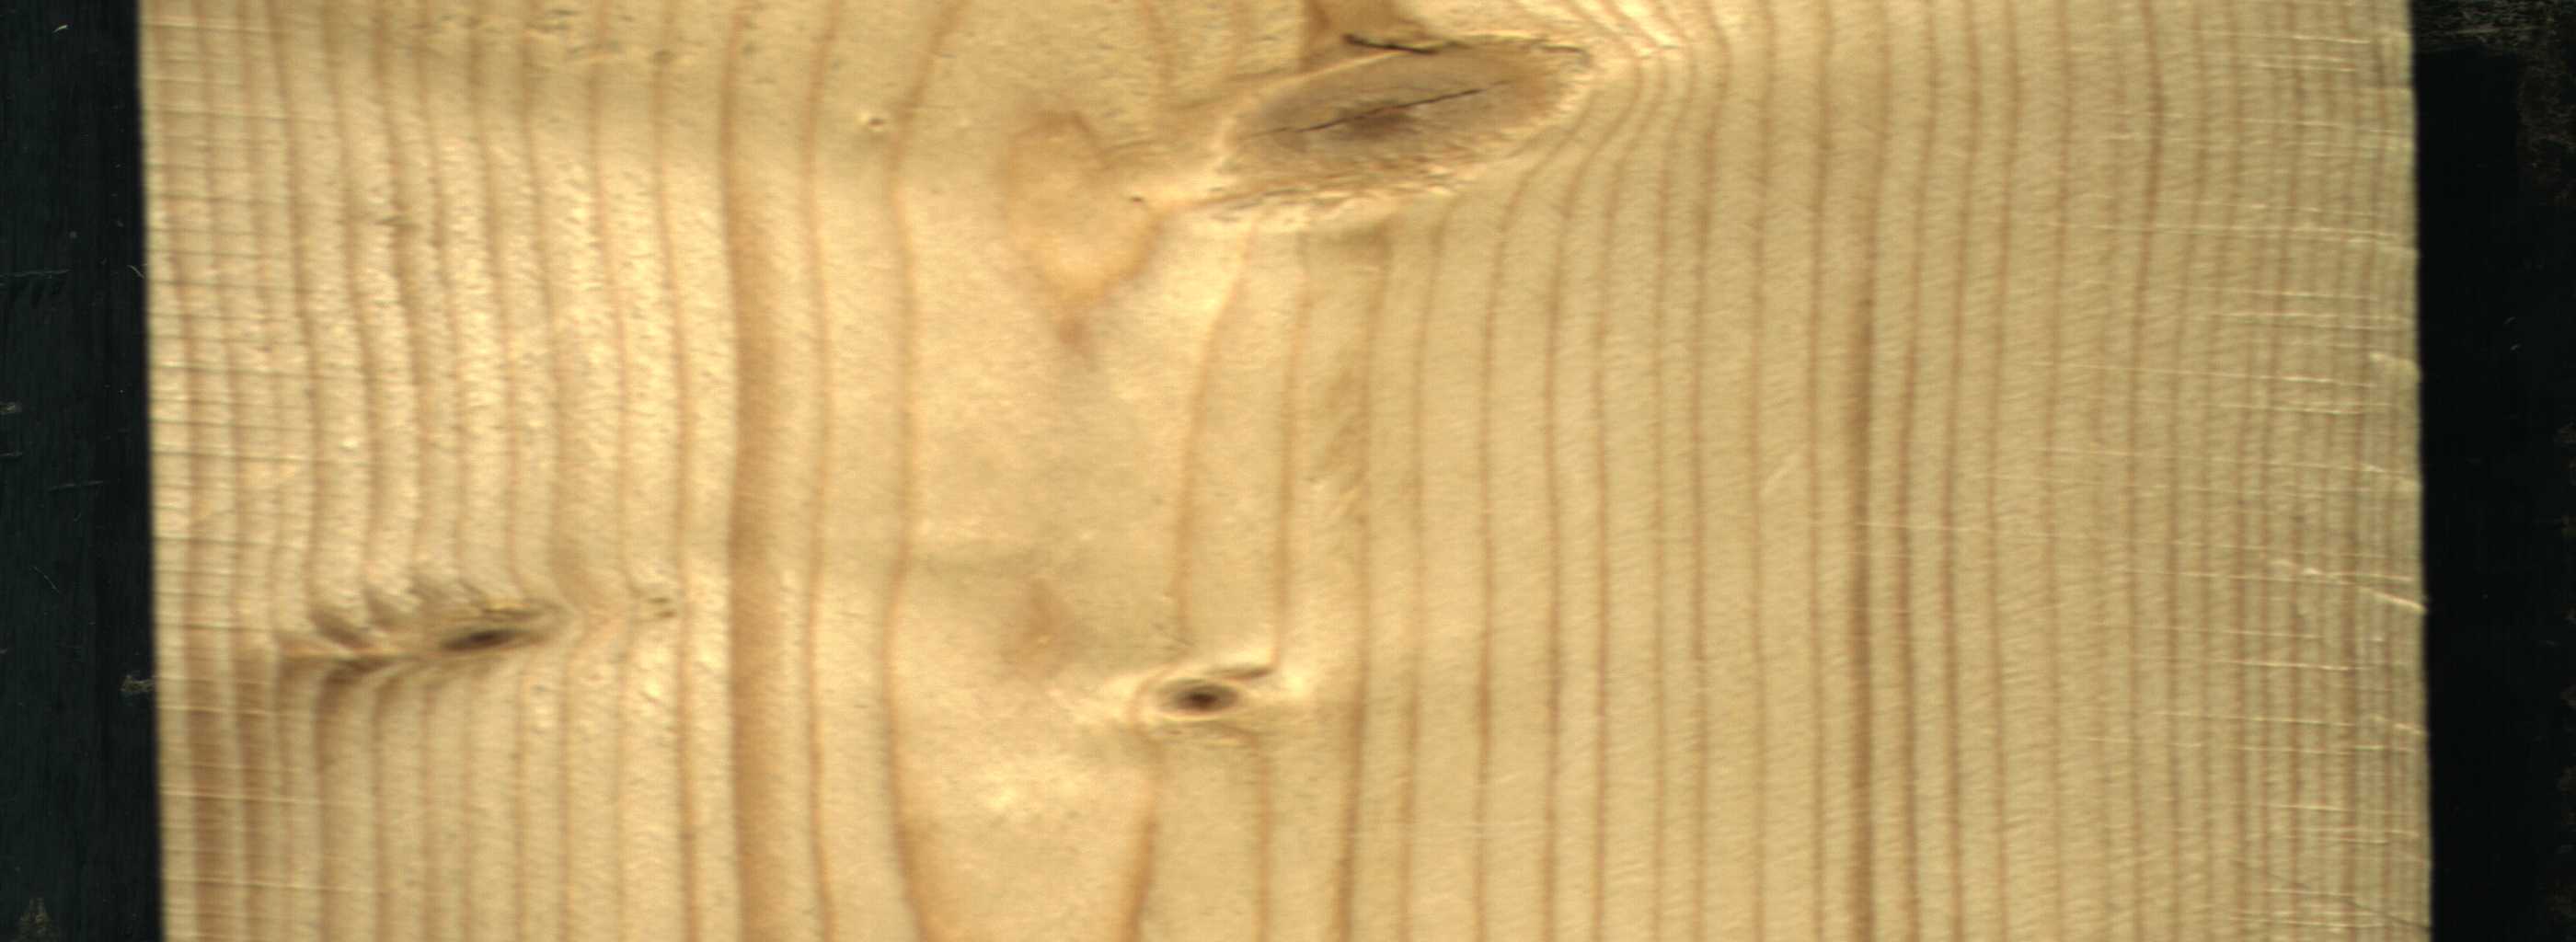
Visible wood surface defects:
knot_with_crack
Live_Knot
Live_Knot